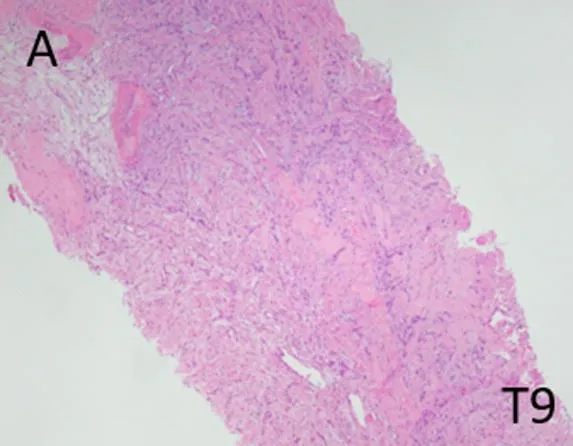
Staining of Specimens. Histopathologic features of the T9 biopsy and intraoperative femur stabilization specimens, indicated in lower right corners. A; Nests of osteoid producing cells can be seen surrounded by swirls of pleomorphic spindle cells and reticular substance. HE x40.
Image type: pathology (h&e)